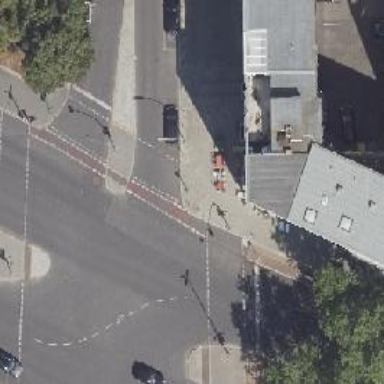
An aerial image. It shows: Footway crossing equipped with traffic signals.